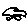
Label: car